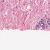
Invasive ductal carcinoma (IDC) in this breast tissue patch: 0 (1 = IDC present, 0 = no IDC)